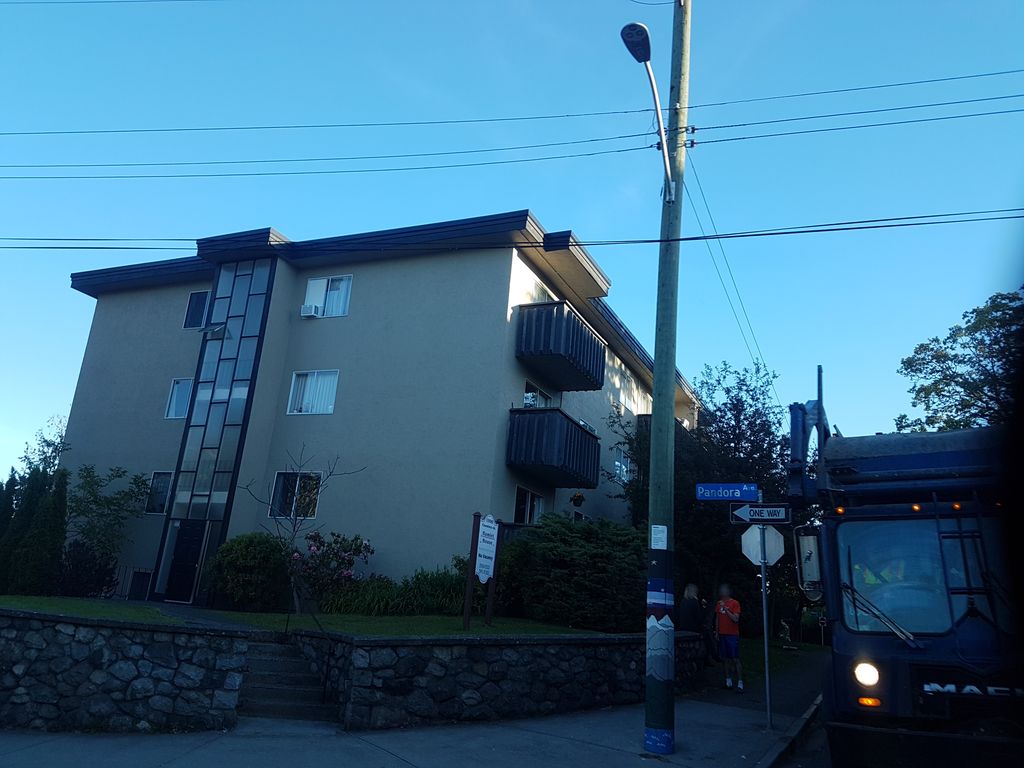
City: victoria